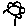
Label: flower